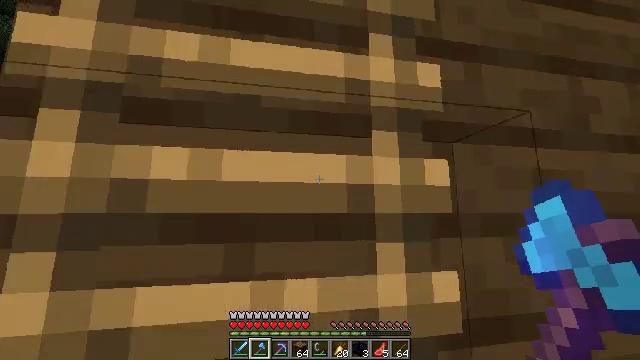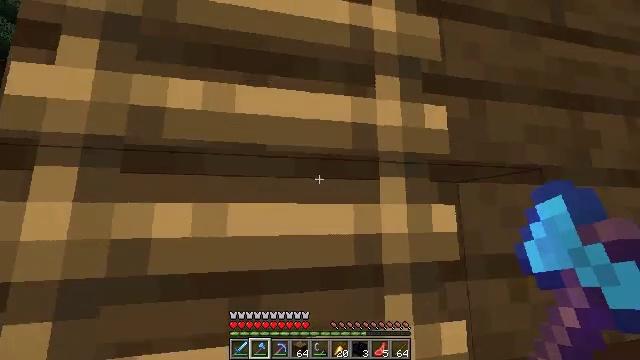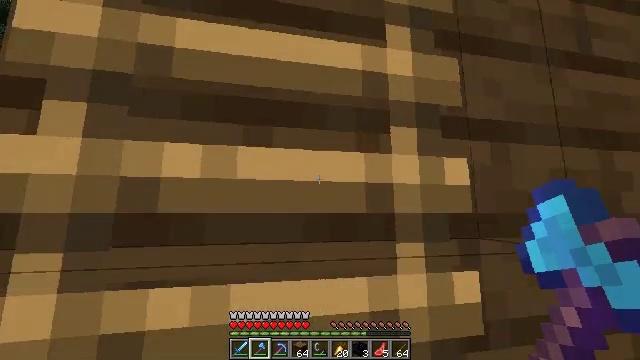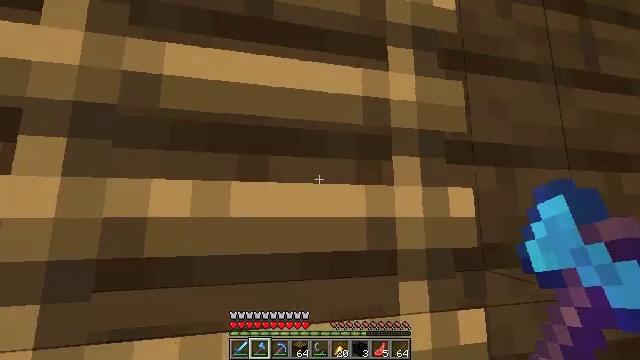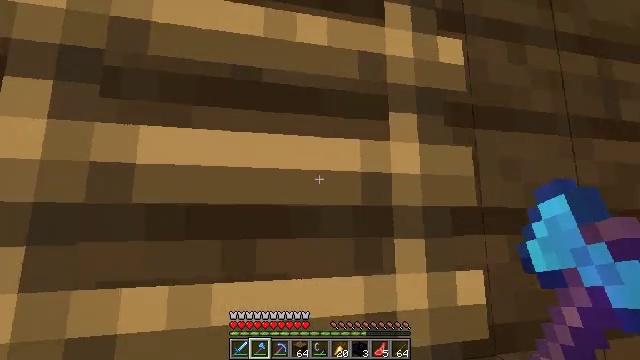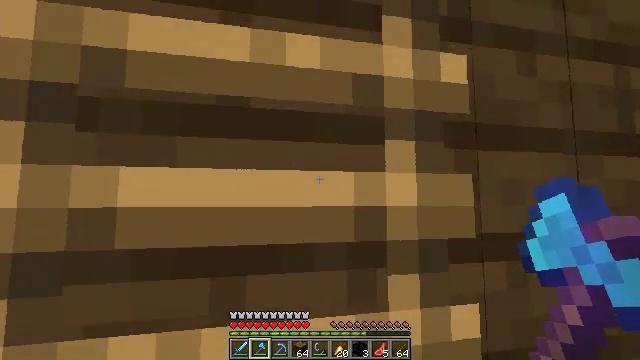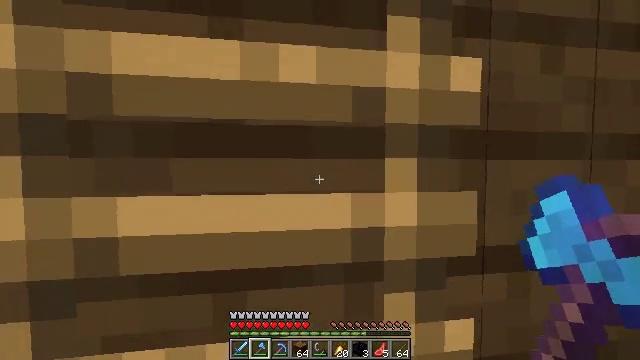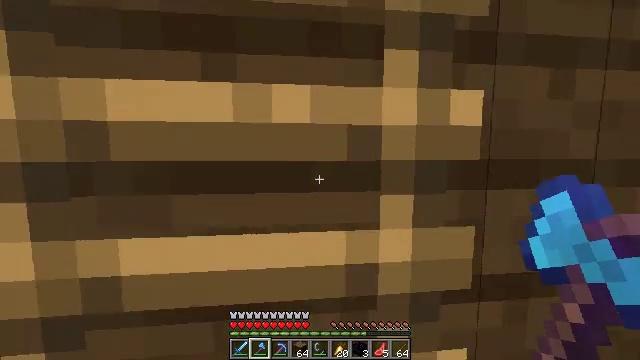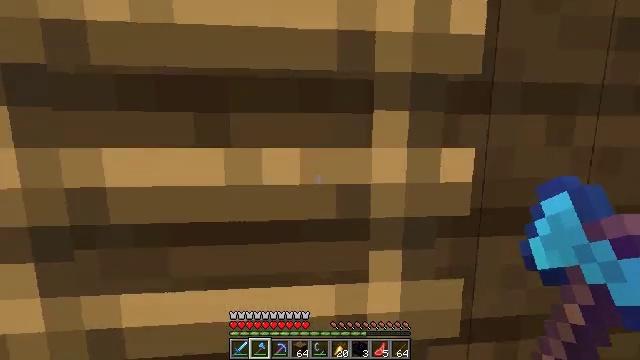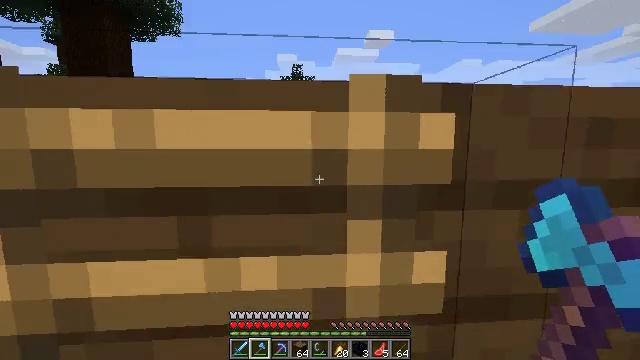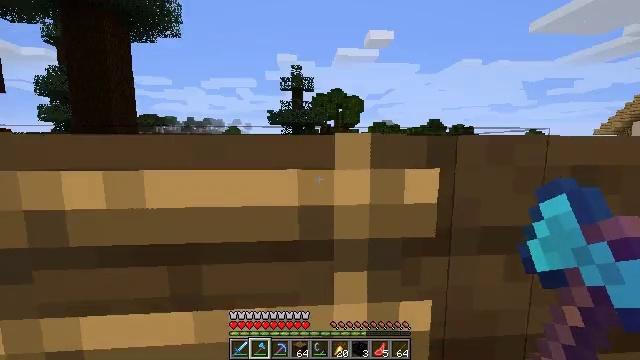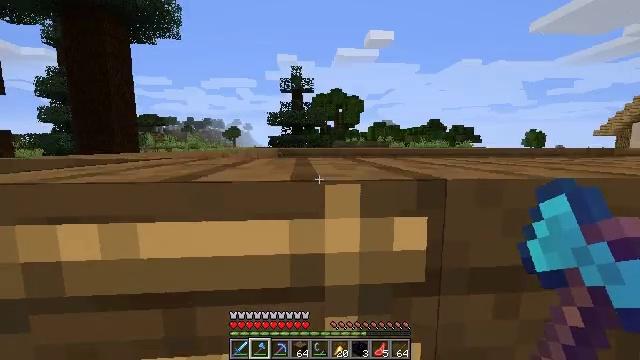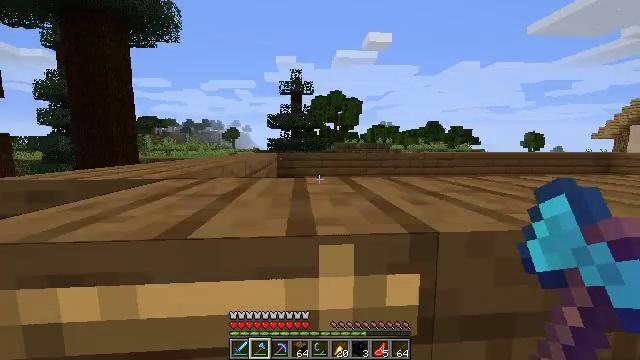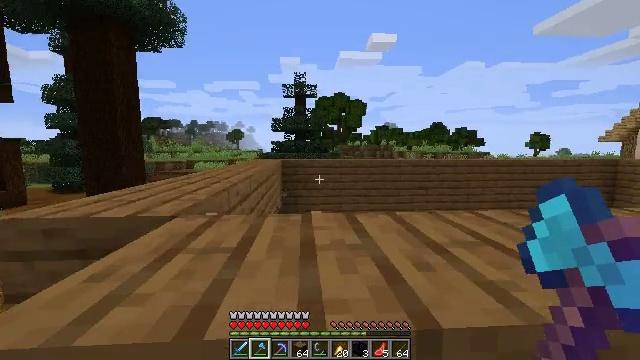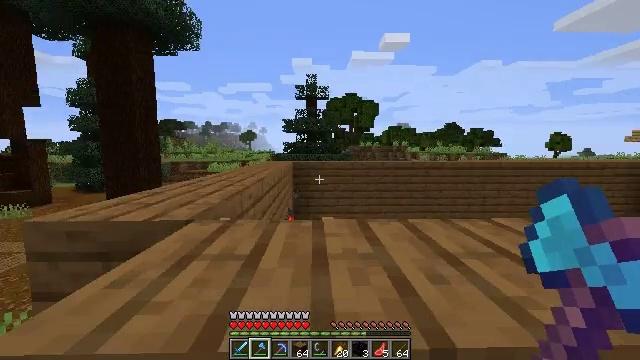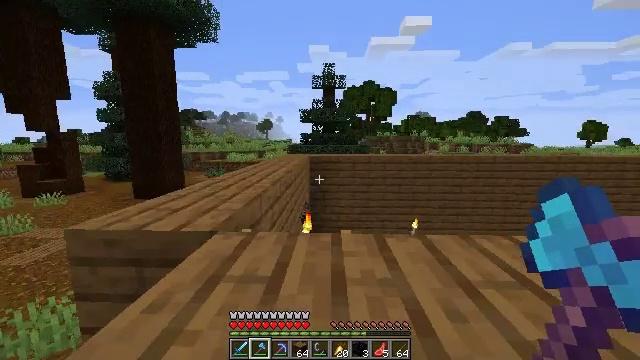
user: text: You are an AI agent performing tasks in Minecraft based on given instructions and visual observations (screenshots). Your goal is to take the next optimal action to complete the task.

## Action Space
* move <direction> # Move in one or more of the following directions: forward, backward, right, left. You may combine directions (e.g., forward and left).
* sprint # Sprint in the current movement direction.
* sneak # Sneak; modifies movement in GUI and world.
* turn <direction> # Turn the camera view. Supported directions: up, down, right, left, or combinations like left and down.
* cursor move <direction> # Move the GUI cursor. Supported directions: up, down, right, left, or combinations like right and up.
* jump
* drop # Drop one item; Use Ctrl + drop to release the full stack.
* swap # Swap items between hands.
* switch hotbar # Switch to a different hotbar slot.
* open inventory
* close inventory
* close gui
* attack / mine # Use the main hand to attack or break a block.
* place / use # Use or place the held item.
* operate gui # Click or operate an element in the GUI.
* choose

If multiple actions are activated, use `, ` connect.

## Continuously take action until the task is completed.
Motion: motion action
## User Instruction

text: Utilize iron ingots on a crafting table to make a cauldron.
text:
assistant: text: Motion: move forward, sprint, turn right, jump
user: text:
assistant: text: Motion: move forward, sprint, jump
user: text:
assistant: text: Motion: move forward and move right, sprint, jump
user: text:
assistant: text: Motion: move forward and move right, sprint, jump
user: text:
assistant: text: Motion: move forward and move right, sprint, turn down, jump
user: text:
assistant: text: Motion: move forward, sprint, turn left and down, jump
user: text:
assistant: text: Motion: move forward, sprint, turn left and down, jump
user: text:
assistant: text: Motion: move forward, sprint, turn left and down, jump
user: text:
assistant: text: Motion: move forward, sprint
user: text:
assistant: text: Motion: move forward, sprint
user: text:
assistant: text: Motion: move forward and move left, sprint
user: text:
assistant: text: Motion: move forward and move left
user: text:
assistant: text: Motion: move forward and move left
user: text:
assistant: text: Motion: move forward, turn left
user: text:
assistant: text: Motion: move forward, turn left and down
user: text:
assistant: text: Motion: move forward, turn left and down
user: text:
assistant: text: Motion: move forward, turn left and down
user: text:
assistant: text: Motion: move forward, turn left and down
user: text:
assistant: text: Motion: move forward, turn down
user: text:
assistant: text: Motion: move forward, turn right and down
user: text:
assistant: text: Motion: move forward, turn right and down
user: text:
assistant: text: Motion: move forward, turn right and down
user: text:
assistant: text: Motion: move forward, turn right and down
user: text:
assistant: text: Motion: move forward, turn right and down
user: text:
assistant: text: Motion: move forward
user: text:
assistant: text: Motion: move forward, sprint, turn down
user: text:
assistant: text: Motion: move forward, sprint, turn down
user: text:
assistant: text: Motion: move forward, sprint, turn down
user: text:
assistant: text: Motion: move forward, sprint, turn down
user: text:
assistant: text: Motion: move forward, sprint